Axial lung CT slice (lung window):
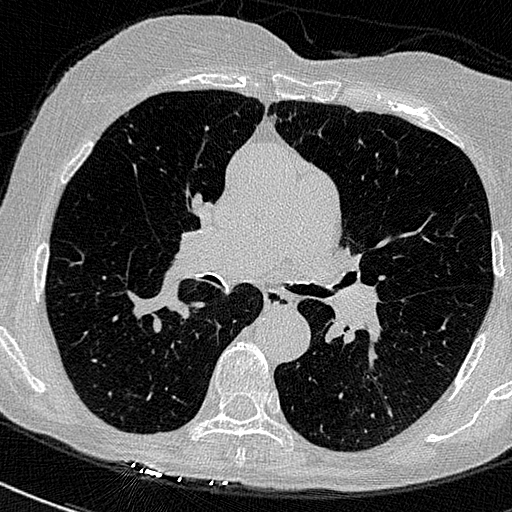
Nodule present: no